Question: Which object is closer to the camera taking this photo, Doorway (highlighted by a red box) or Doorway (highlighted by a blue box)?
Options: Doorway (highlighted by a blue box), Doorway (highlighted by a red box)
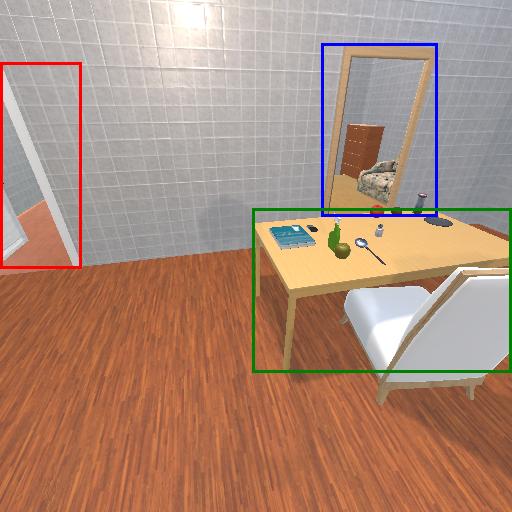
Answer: Doorway (highlighted by a blue box)